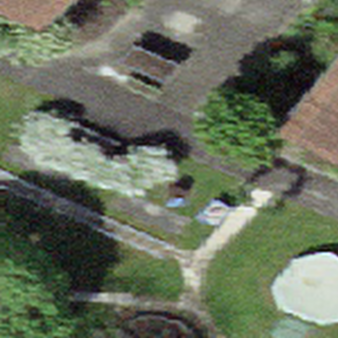
Label: other